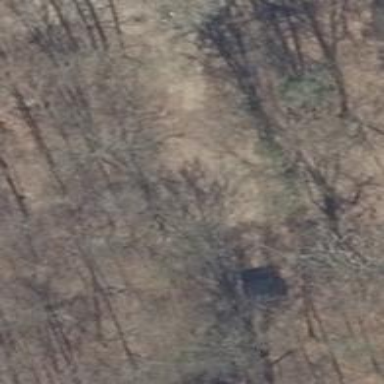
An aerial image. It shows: Picnic shelter designed for outdoor gatherings.